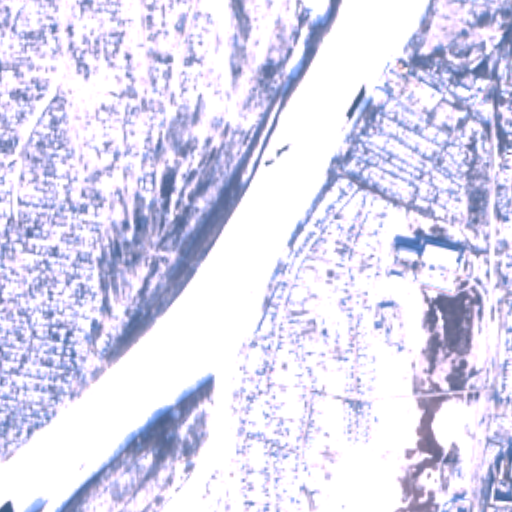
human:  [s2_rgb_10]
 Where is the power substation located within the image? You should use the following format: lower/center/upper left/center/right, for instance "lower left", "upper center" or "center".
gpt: The power substation is located in the center right of the image.
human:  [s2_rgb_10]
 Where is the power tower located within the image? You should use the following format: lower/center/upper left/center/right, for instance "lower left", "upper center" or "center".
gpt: The power tower is located in the center right of the image.
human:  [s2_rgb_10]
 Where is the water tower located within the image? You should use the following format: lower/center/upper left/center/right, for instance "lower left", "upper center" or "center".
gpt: The water tower is located in the lower center of the image.
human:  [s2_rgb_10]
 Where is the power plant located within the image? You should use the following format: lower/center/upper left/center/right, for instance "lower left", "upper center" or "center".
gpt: There is no power plant in the image.